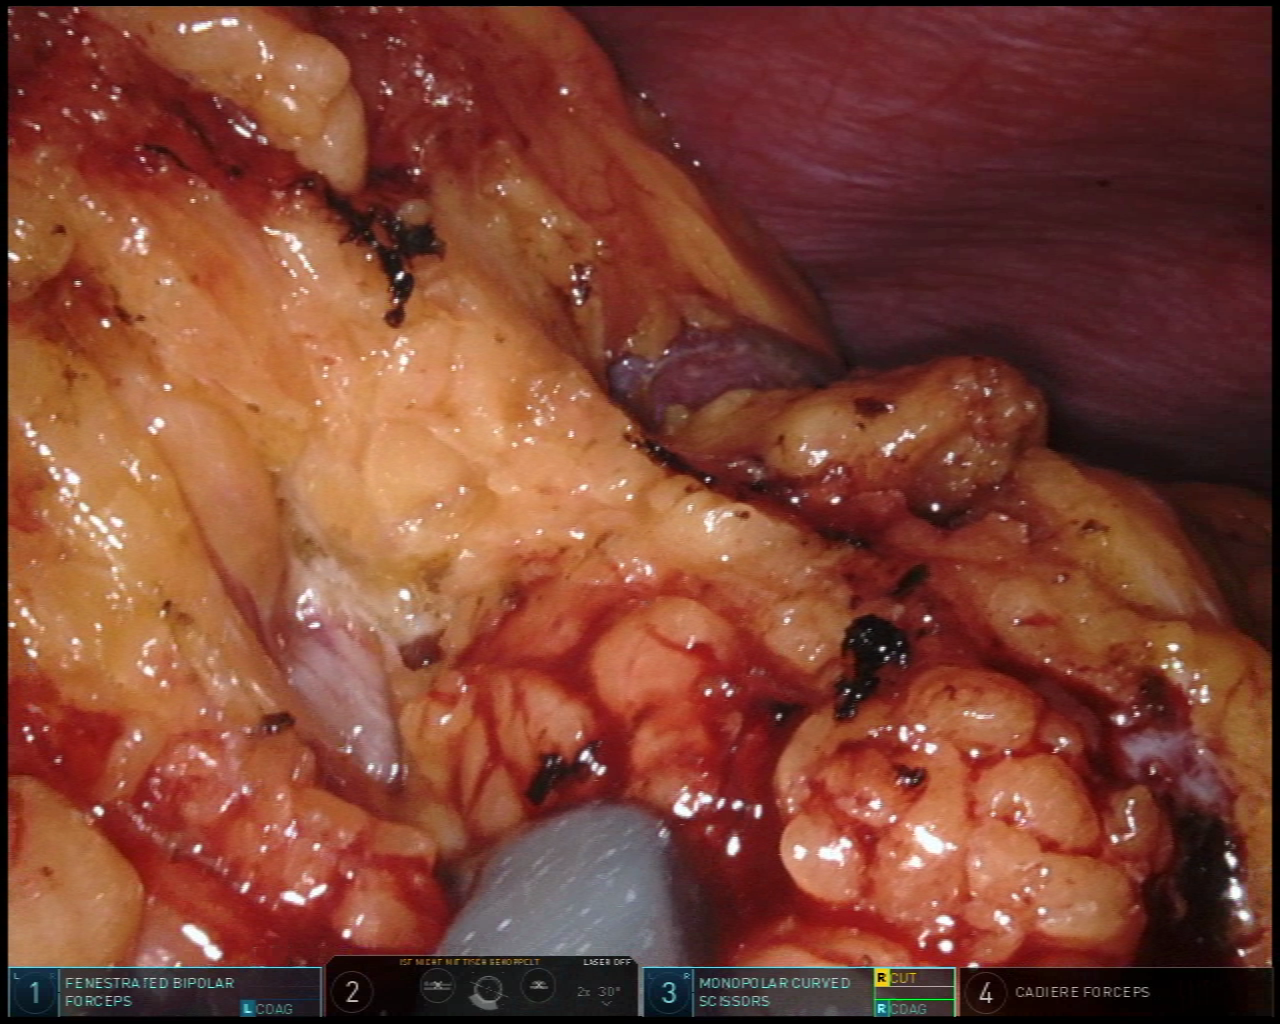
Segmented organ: spleen
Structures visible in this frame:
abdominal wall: yes
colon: no
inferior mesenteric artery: no
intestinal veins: no
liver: no
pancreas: no
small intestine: no
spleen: yes
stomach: yes
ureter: no
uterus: no
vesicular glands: no